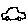
Label: car